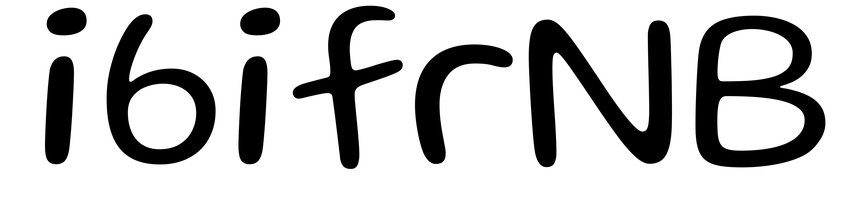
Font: Gluten_Light